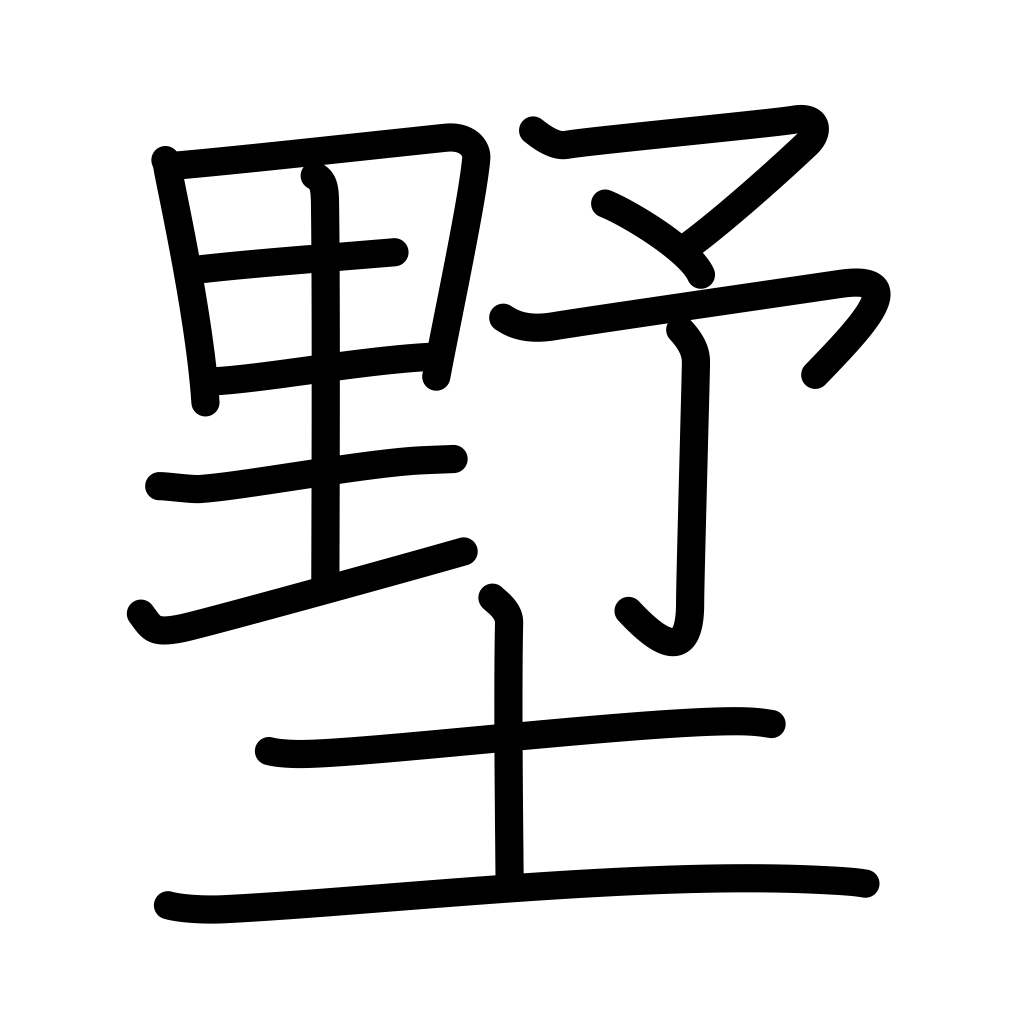
Meaning: shed, country house, countryside